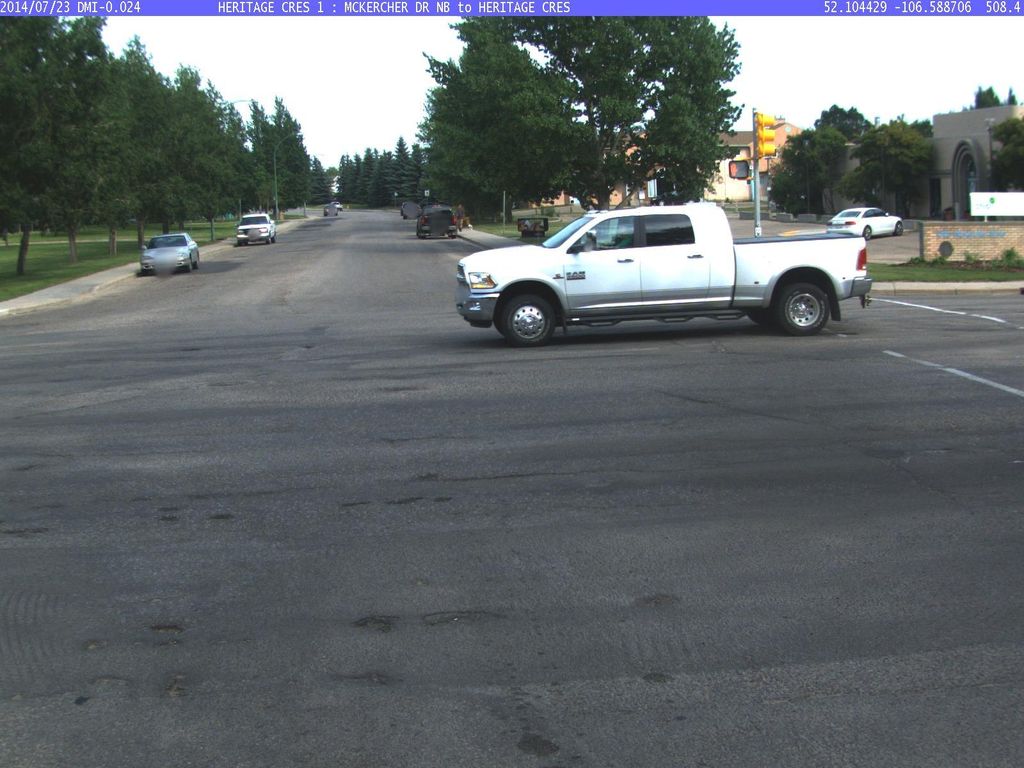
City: saskatoon